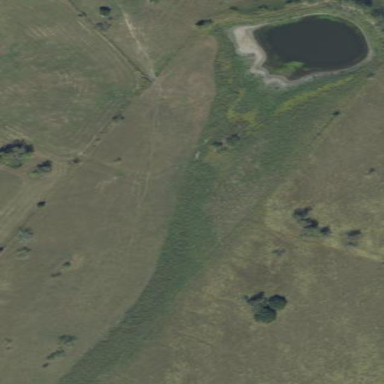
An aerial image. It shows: Beautiful meadow.